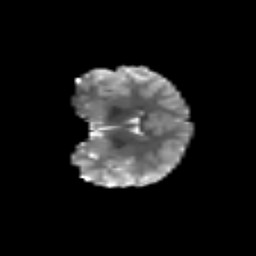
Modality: T2w
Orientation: coronal
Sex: female
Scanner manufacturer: siemens
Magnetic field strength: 3 T
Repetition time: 5 s
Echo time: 0.071 s